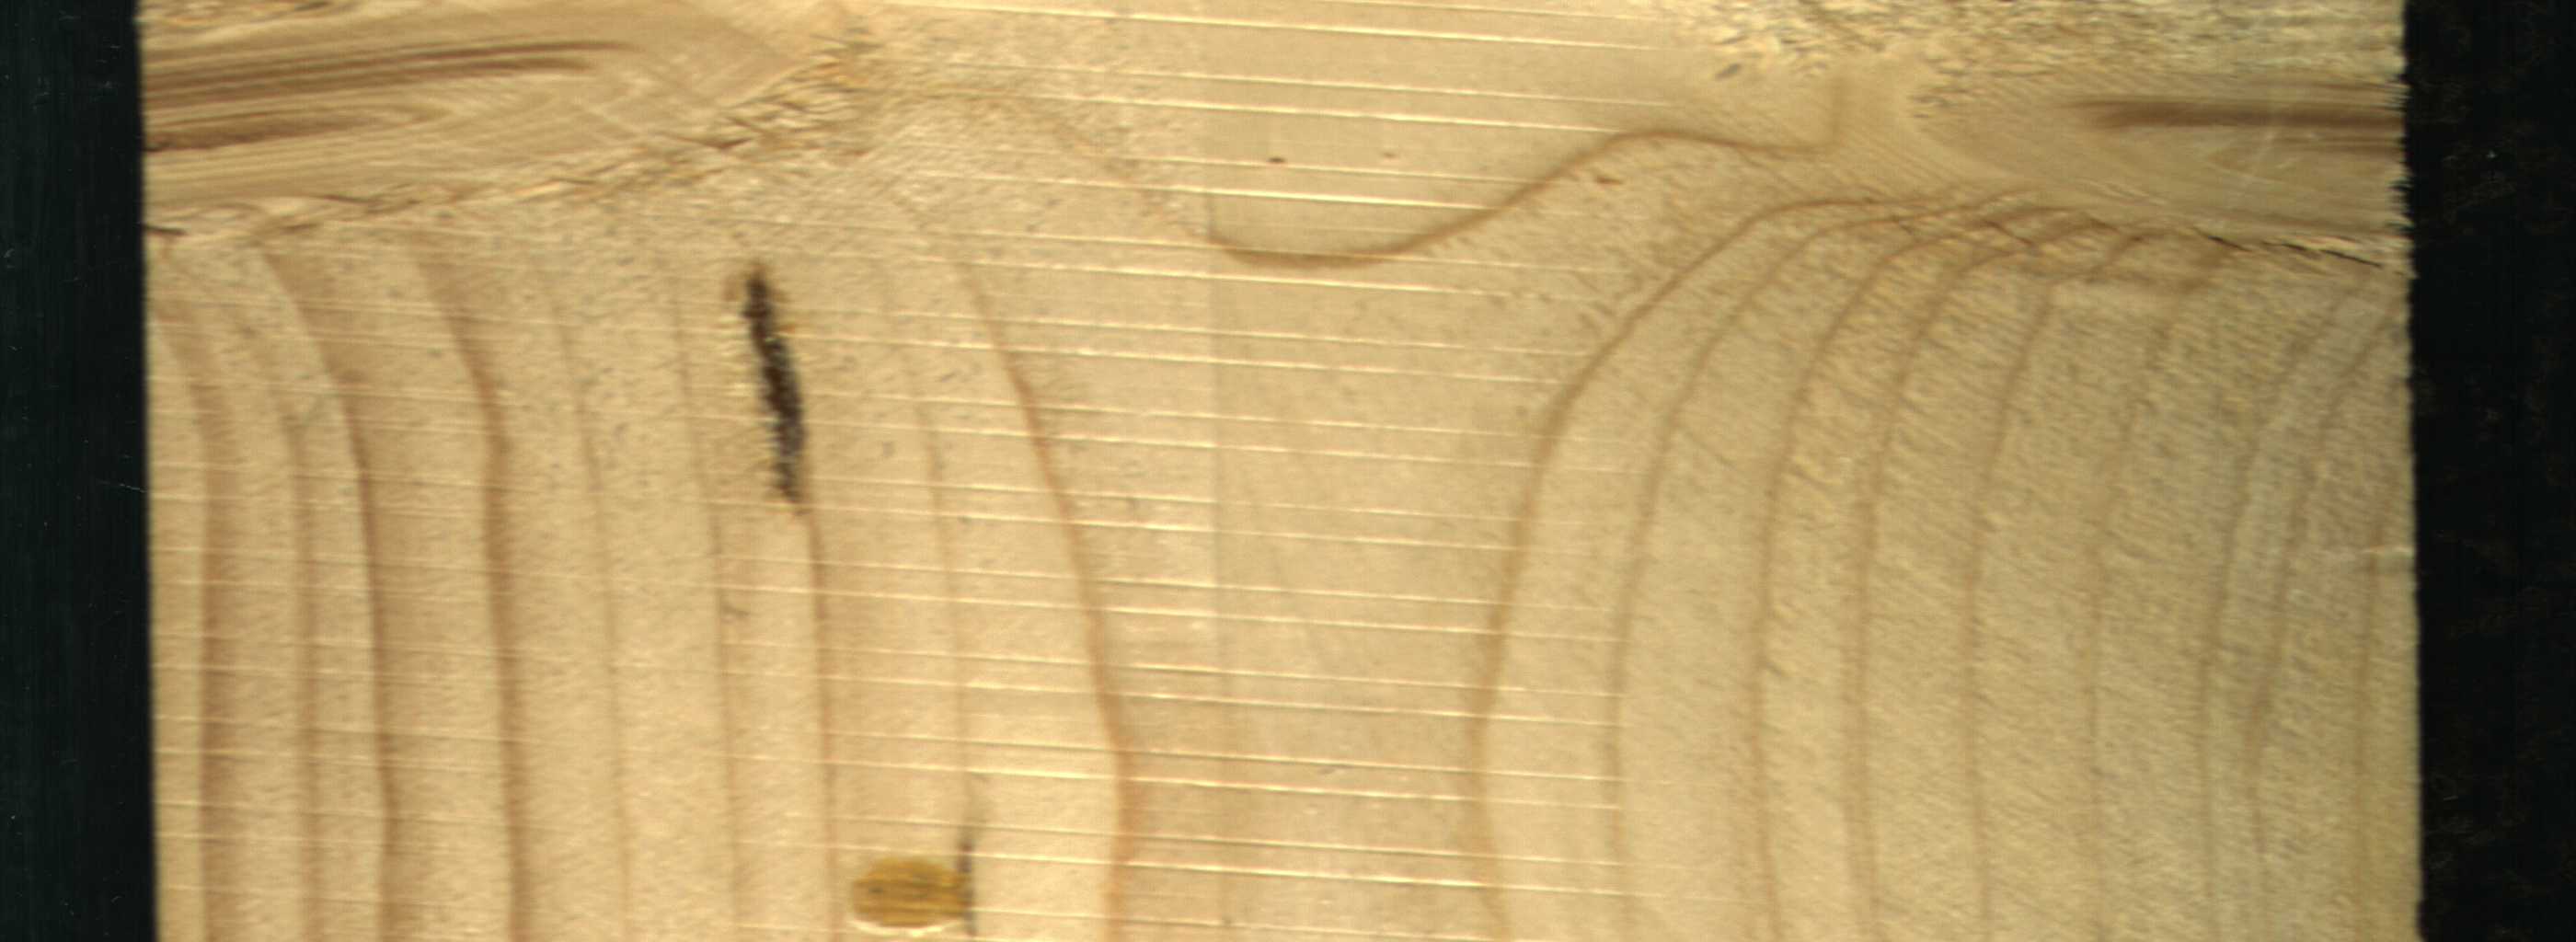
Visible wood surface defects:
resin
resin
Live_Knot
Live_Knot